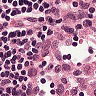
Metastatic tissue present: no